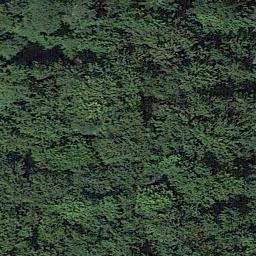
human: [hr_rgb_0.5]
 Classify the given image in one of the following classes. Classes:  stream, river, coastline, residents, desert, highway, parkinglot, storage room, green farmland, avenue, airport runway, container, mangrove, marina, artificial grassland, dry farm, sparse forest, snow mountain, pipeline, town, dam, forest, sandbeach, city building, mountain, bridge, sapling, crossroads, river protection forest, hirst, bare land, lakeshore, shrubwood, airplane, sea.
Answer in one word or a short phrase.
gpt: forest